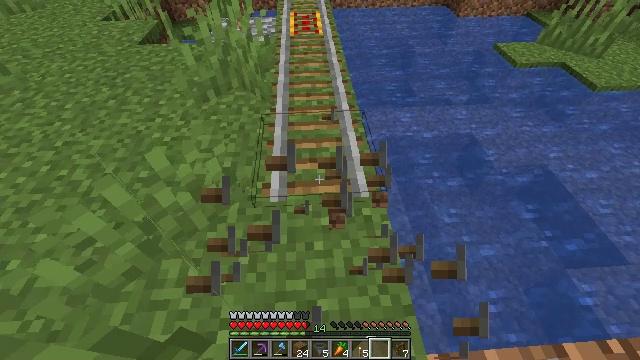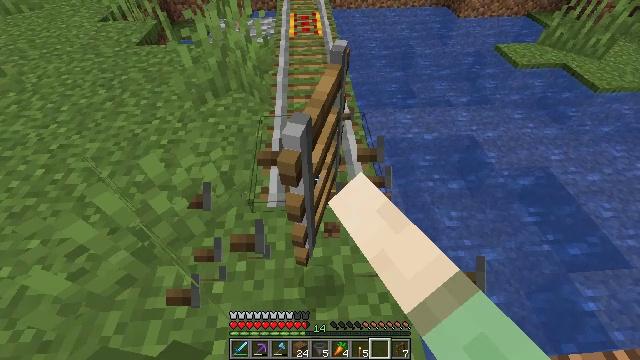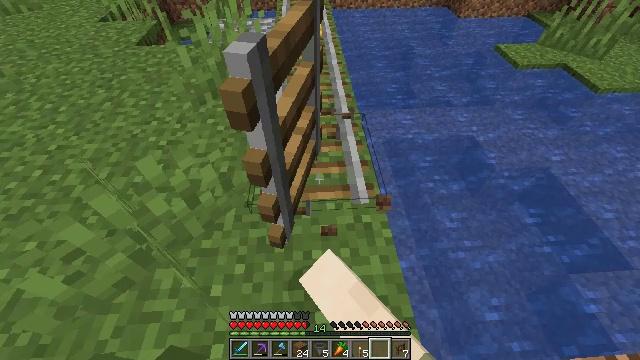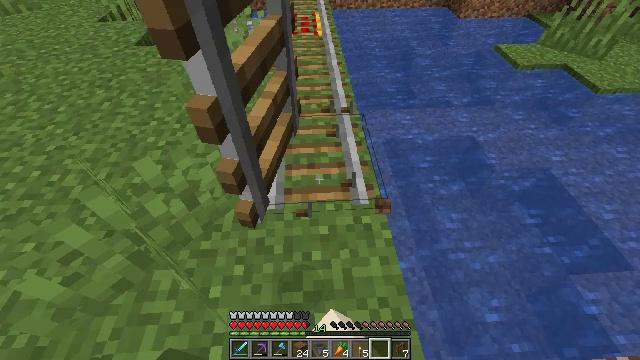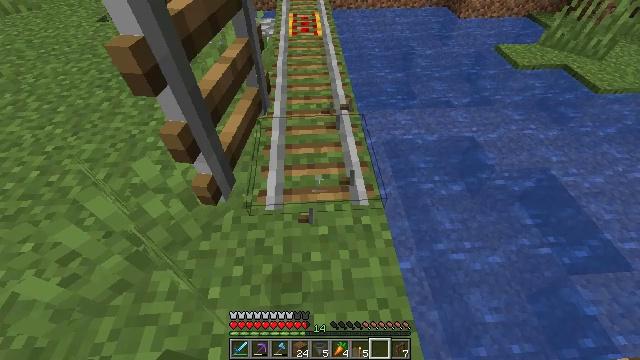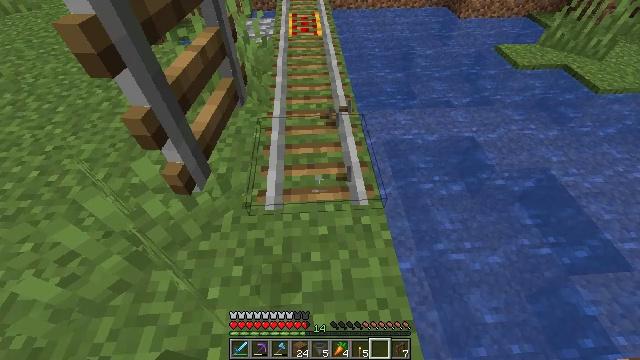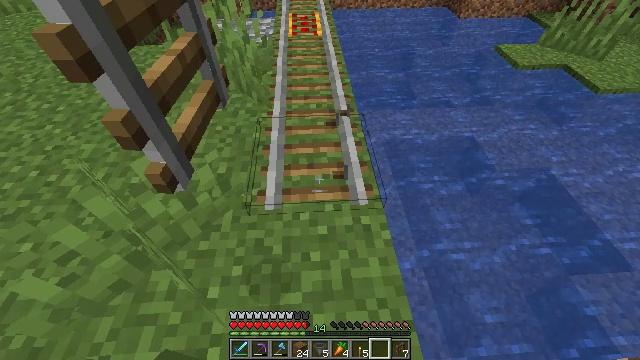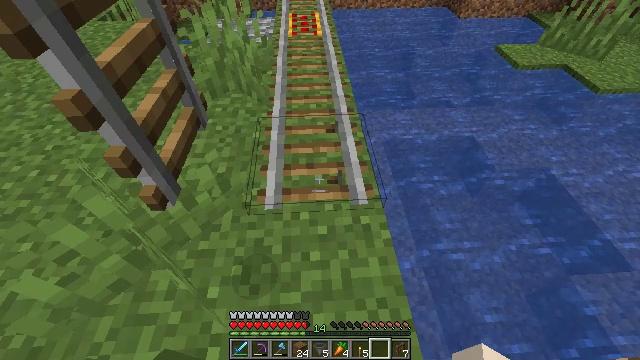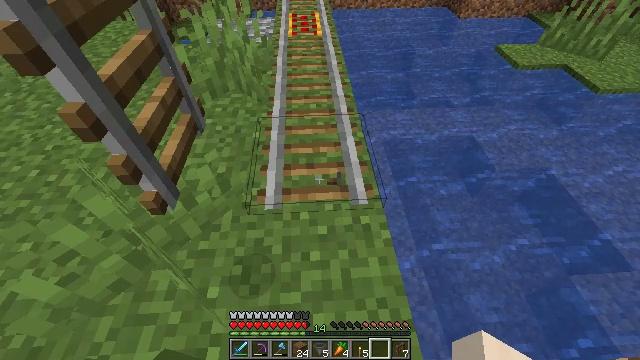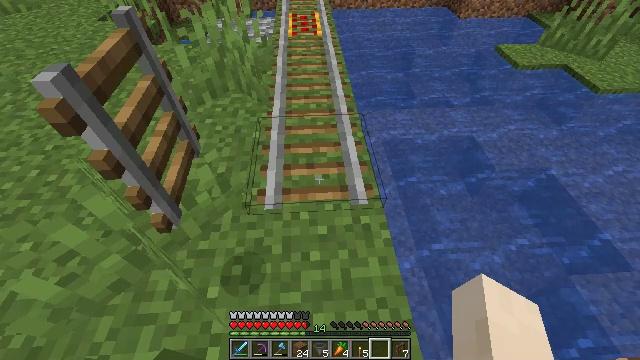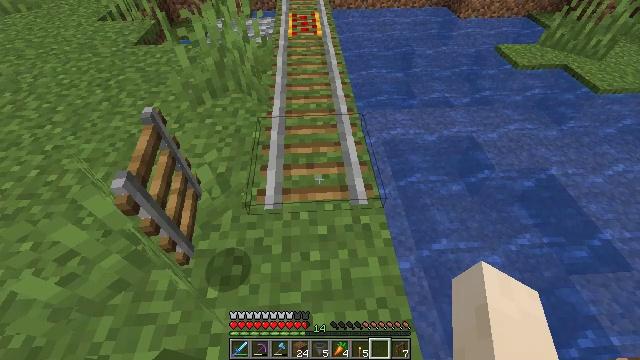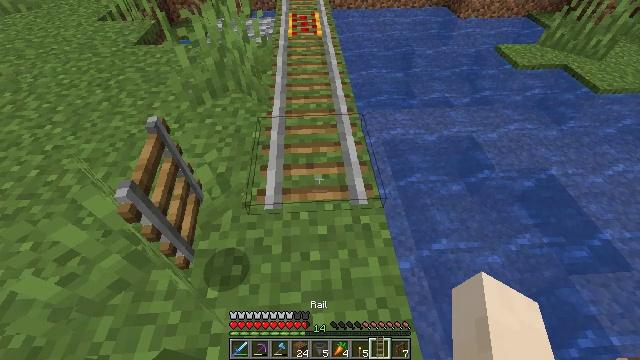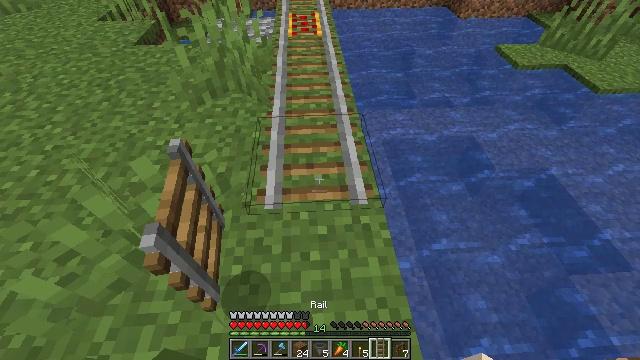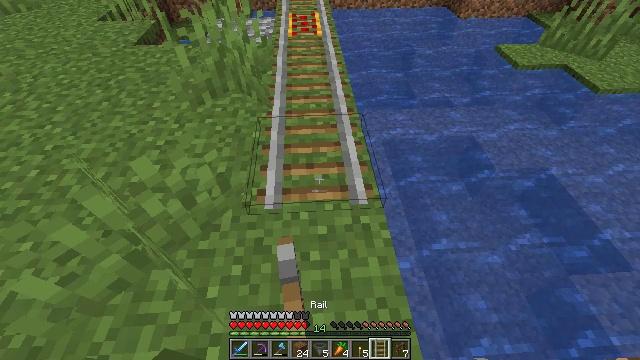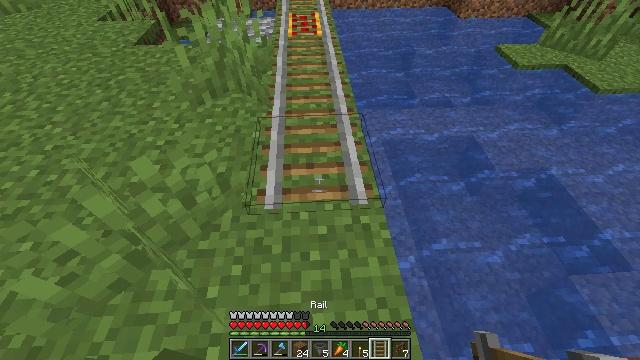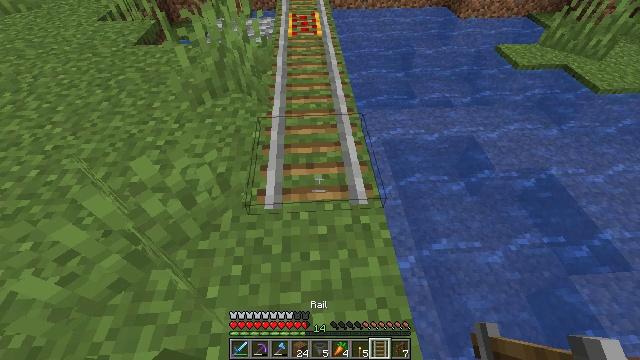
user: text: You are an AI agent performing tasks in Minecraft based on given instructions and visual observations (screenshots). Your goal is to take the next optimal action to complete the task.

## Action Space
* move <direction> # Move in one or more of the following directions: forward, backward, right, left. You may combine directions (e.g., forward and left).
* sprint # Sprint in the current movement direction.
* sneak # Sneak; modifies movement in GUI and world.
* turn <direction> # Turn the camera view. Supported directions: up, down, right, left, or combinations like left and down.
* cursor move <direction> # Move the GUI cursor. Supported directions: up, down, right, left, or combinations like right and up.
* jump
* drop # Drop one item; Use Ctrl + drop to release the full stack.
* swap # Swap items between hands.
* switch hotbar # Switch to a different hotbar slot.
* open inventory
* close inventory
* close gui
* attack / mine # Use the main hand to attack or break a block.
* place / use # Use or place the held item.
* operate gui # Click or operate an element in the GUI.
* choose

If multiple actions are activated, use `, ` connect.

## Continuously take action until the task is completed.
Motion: motion action
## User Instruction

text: Pick up the rail by attacking it.
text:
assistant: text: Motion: attack / mine
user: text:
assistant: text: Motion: attack / mine
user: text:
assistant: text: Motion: attack / mine
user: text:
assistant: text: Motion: no_op
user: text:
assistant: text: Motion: no_op
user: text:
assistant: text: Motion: no_op
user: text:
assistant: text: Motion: no_op
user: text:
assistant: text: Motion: no_op
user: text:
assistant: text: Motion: no_op
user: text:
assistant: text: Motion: no_op
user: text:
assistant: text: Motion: no_op
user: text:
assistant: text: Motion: no_op
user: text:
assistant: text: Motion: no_op
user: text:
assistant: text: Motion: no_op
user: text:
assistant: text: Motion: no_op
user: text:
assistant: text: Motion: no_op
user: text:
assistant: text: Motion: no_op
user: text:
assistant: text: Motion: no_op
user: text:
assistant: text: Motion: no_op
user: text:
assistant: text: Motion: no_op
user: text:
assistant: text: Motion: no_op
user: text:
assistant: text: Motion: no_op
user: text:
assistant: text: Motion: no_op
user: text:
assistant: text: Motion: no_op
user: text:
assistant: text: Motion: no_op
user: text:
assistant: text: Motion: no_op
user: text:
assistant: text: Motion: no_op
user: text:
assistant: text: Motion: no_op
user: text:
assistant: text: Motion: no_op
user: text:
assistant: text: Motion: no_op